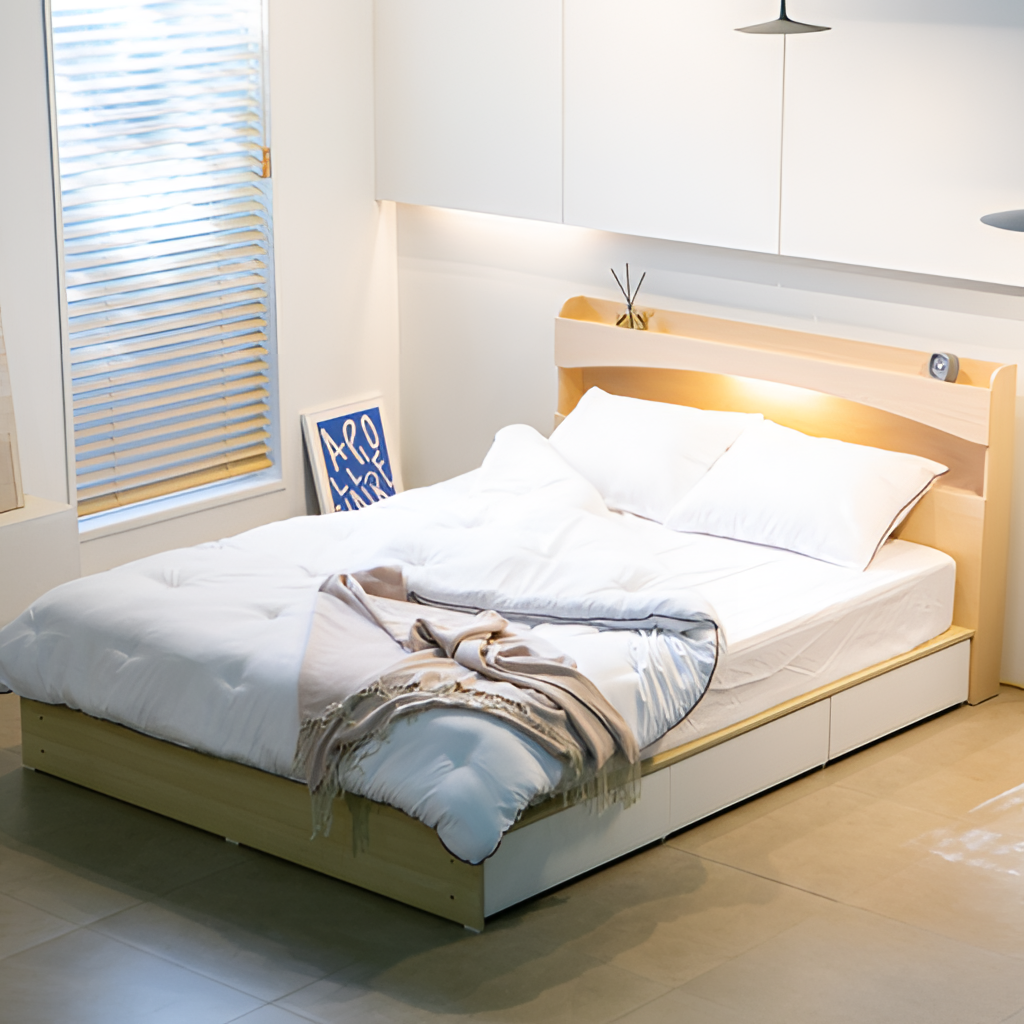
bedroom, wood illuminated headboard bed, white paint wallpaper, with solid pattern, minimalist, tile flooring, with large square pattern